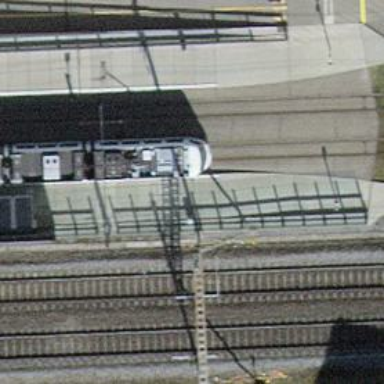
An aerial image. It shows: Tram stop with public transport connection.